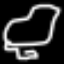
Label: frog